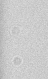
Label: camera_spot